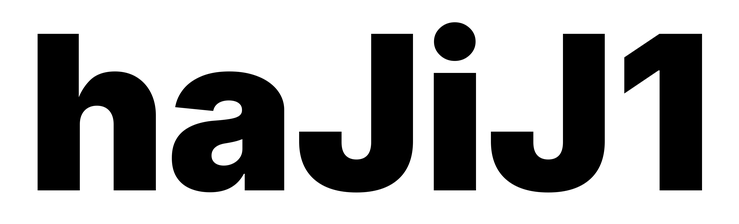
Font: Inter_Black